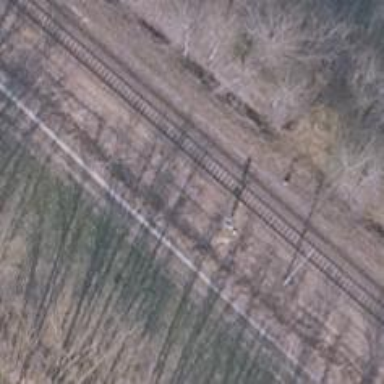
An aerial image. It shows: Railway signal.